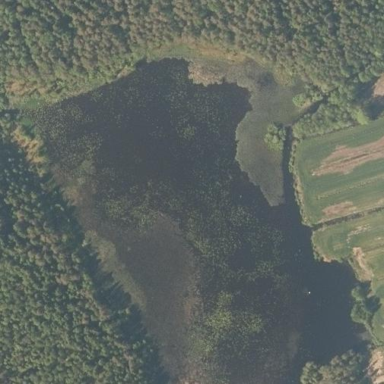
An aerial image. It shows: Pond with natural water.